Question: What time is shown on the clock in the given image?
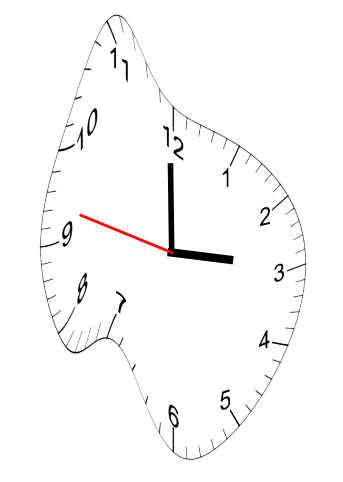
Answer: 02:59:47